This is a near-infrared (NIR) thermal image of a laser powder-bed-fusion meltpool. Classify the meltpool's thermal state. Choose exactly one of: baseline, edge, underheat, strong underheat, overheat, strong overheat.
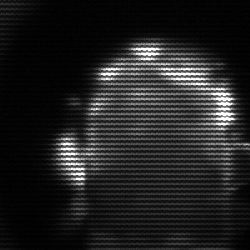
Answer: baseline